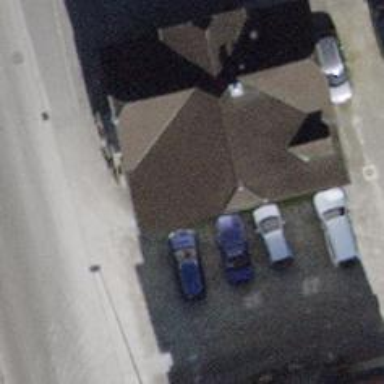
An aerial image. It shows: Restaurant building.